Question: '''
class Demo{
static void receive(Object temp){
System.out.println(temp);
}
}
class Test{
public static void main(String ... a){
int arr[] = new int[5];
Demo.receive(arr);
}
}
'''
see output..
The question arises how method 'receive(Object temp)' in Demo class can receive the base address of
primitive integer type array.
If Object class reference variable can receive the primitive type array base address then one thing
is clear that the base address must be of either Object class type or a sub class of Object class type..
so Do there exists some class for primitive type array address too?

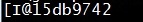
Answer: In Java, 'arrays' are also 'objects', 'int' is a primitive, not an int array. So, you can pass an array where an object is expected.
Next, in 'MyClass@5db9742' the number after the '@' represents the Object's .